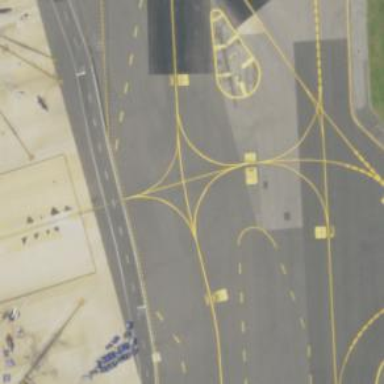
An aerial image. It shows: View of taxiway at the airport.